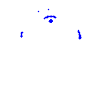
Particle: kaon